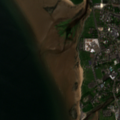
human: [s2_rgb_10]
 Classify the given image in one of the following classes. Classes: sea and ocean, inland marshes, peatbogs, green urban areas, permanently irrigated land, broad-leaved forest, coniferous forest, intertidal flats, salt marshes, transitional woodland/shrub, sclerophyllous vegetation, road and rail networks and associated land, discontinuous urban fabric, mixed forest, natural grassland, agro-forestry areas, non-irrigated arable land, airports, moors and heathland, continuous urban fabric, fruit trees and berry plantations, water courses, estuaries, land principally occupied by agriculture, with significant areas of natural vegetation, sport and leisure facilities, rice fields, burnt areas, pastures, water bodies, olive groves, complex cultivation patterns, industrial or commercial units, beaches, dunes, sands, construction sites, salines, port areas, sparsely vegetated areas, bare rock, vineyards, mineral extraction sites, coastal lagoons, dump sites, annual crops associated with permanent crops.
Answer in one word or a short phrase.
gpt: discontinuous urban fabric, pastures, sea and ocean